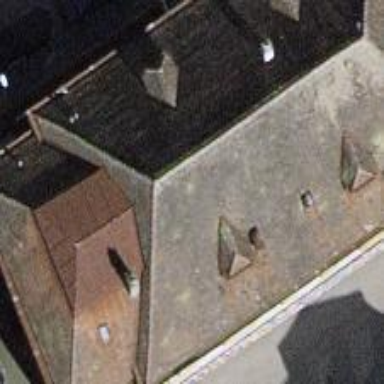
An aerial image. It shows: School building with hipped roof design.